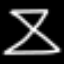
Label: hourglass